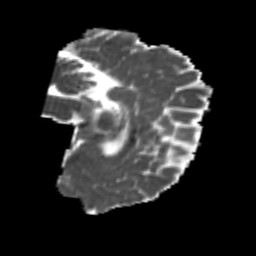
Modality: MD
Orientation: sagittal
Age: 24
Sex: male
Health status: healthy
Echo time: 0.074 s